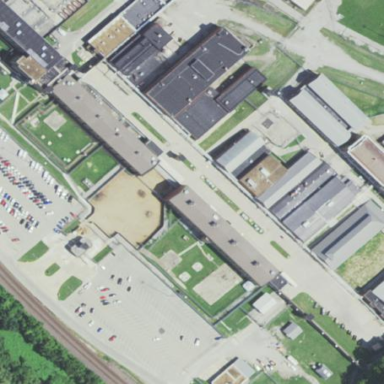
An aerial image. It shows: Prison building.